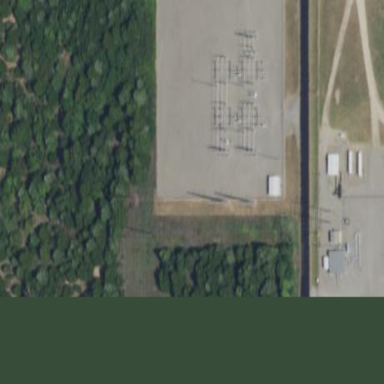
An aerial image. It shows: Transmission-level power substation.